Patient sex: M
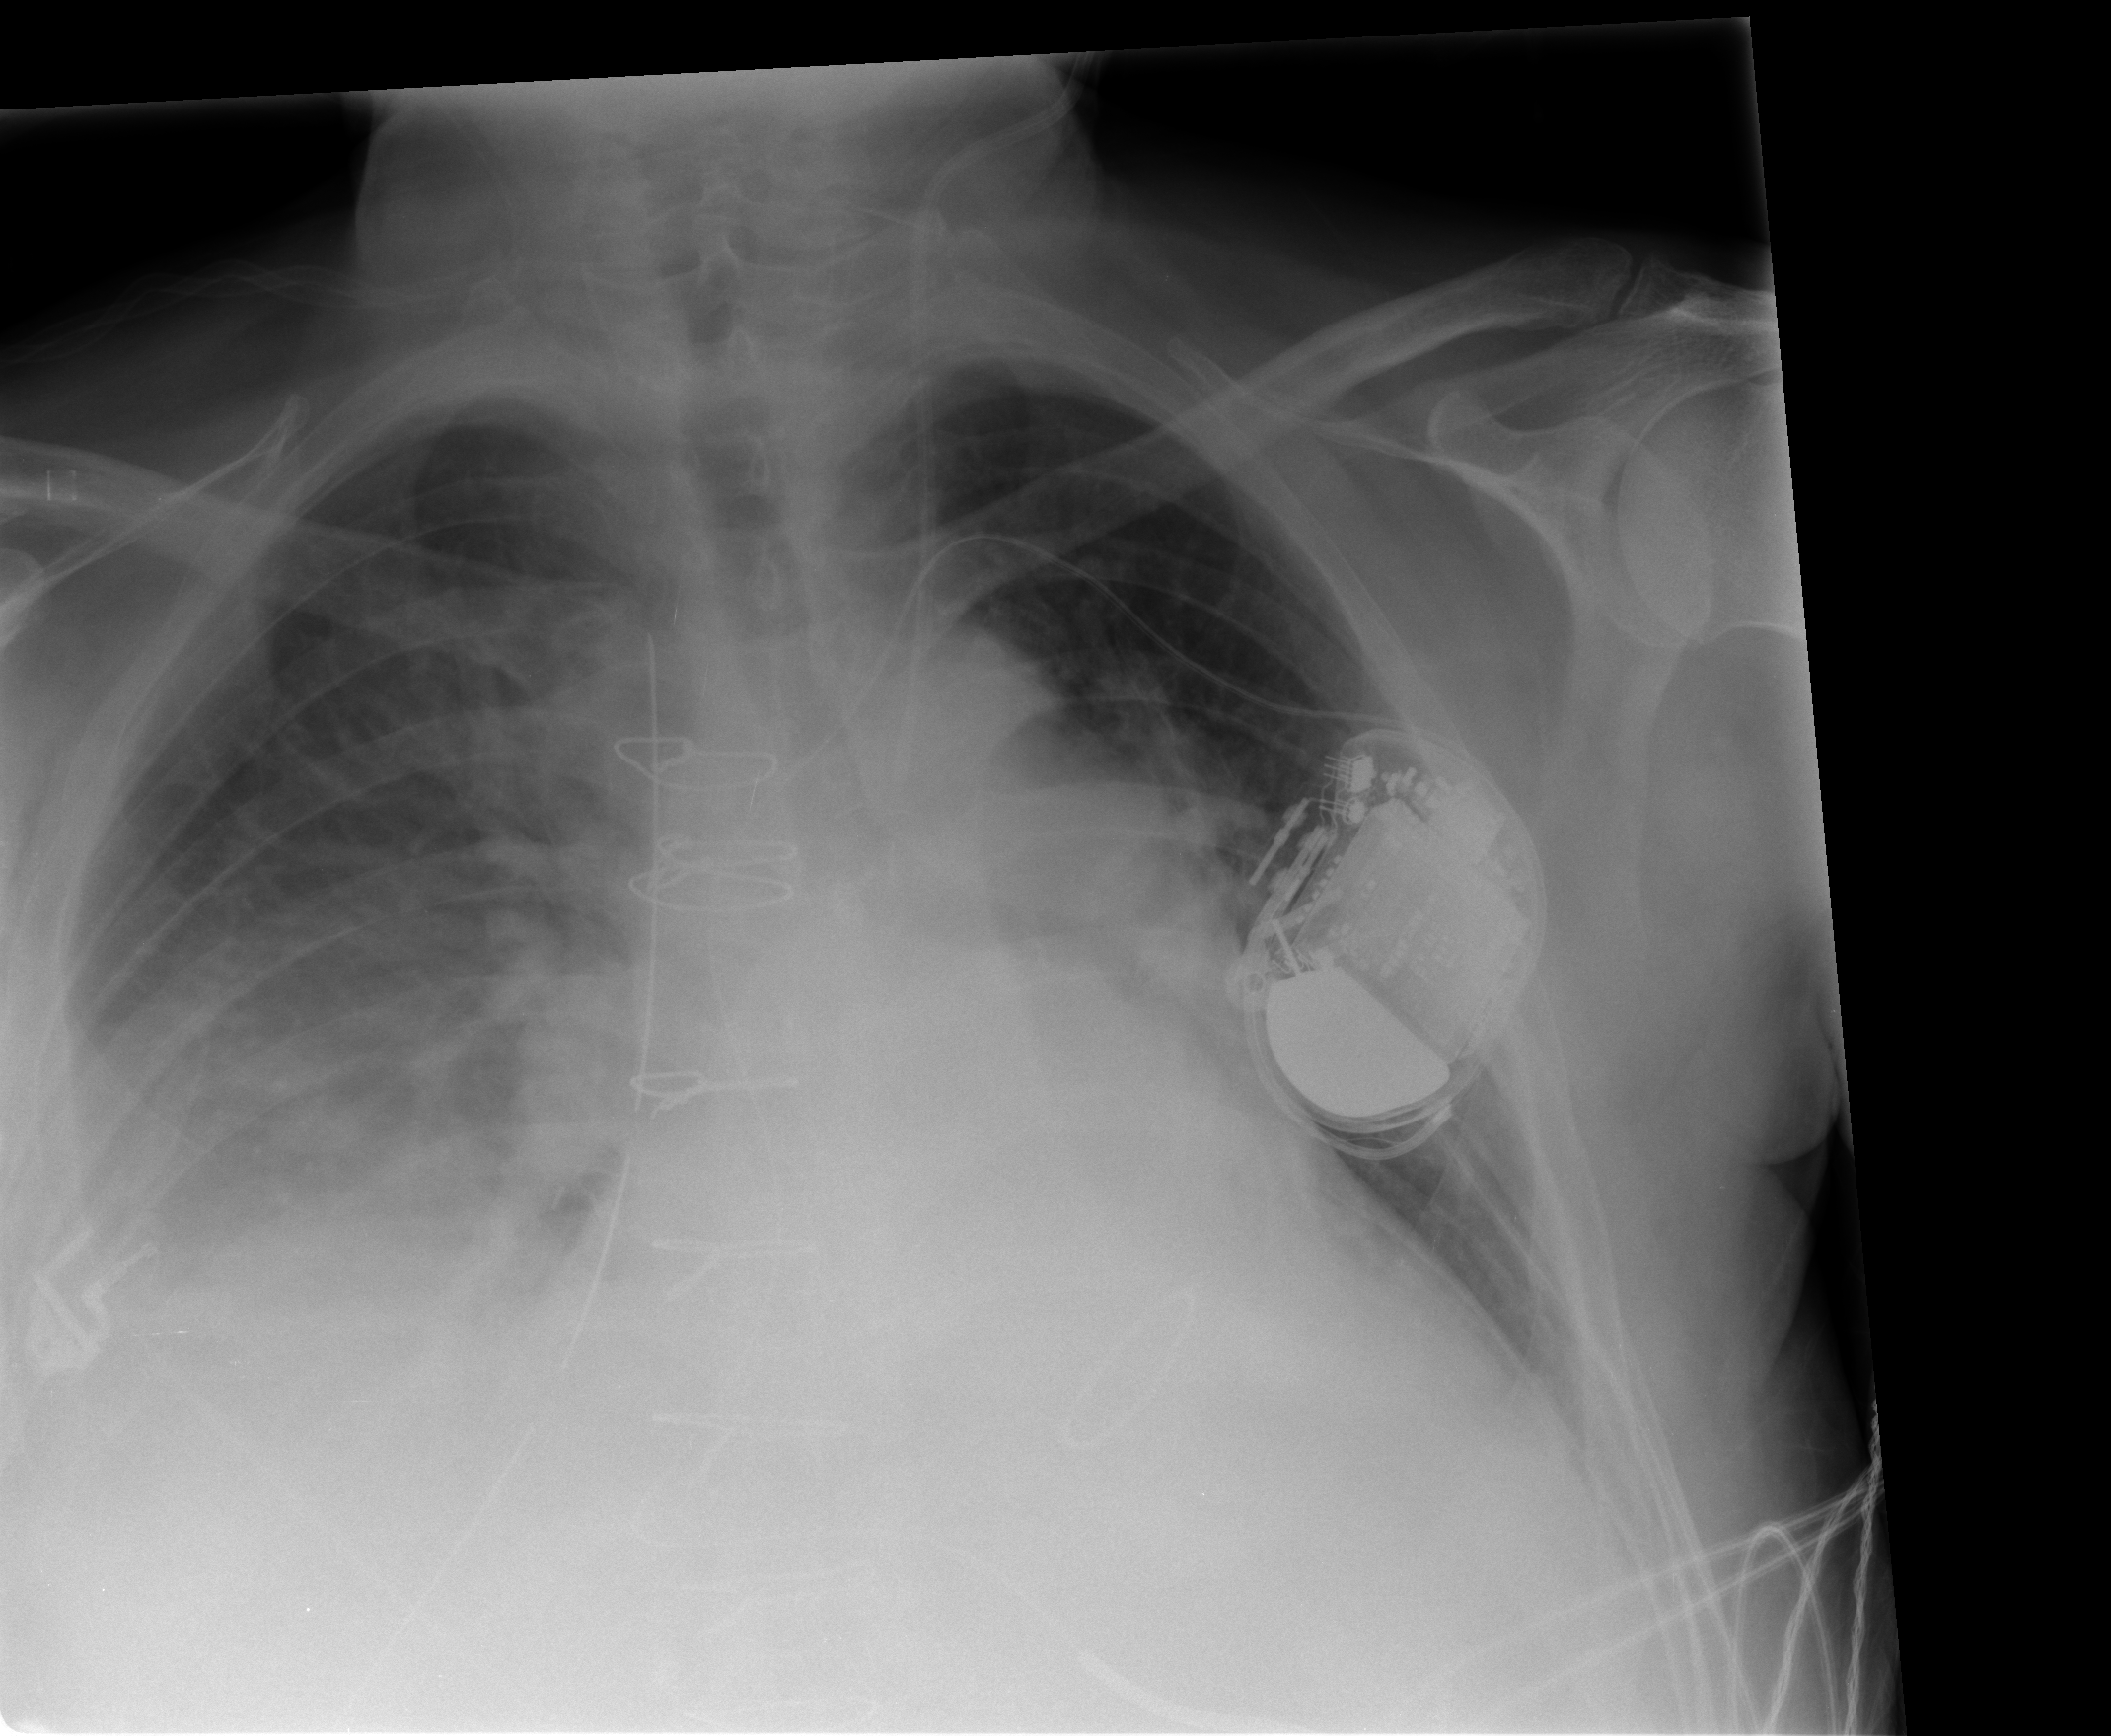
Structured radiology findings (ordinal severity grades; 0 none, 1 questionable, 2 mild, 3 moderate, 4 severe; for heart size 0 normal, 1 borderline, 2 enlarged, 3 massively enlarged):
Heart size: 2
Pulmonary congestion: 2
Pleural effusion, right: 3
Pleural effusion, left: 2
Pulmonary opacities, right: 1
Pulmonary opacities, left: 0
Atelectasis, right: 3
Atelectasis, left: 2